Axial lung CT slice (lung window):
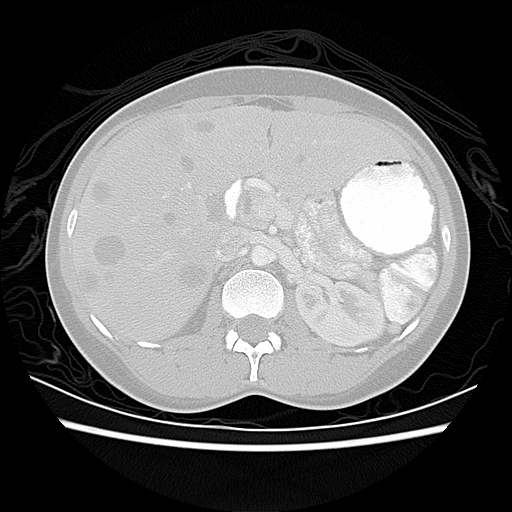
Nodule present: no